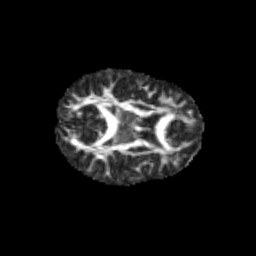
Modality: FA
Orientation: axial
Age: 11
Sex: female
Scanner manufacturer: siemens
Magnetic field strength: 3 T
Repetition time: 3.8 s
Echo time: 0.07 s